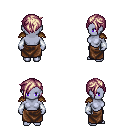
a pixel art fantasy rpg character, female body template, dark elf, purple skin, leather shoulder armor, robe skirt, white blonde pixie cut hairstyle, white cloth bracers, four views (front, back, left, right), 2x2 character sprite sheet, small pixel art, hard edges, no anti-aliasing